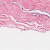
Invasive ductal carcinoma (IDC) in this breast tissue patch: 0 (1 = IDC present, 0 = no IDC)